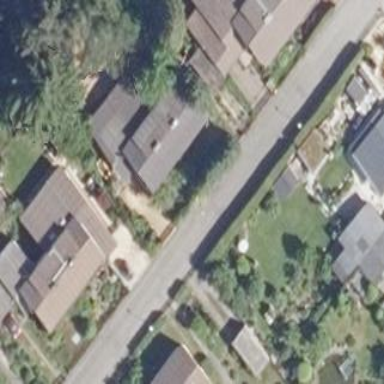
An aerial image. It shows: Semidetached house.